Interaction volume radius: 5 \u00c5
Interaction volume height: 30 \u00c5
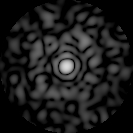
Disorder parameter: 0.799